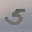
Label: 5